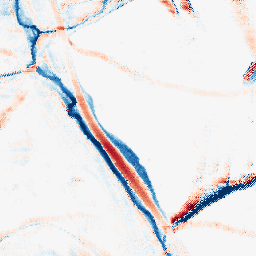
Category: morphological
Decomposition family: morphological_rect
Decomposition parameters: operation: average
width: 20
height: 10
Upsampling method: regularized
Upsampling parameters: scale: 4
lambda_reg: 0.1
Upsampling scale: 4